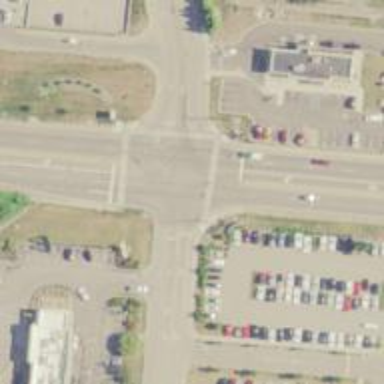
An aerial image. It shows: Marked crossing on the road.